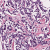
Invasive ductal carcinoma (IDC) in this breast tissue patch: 1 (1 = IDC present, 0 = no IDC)